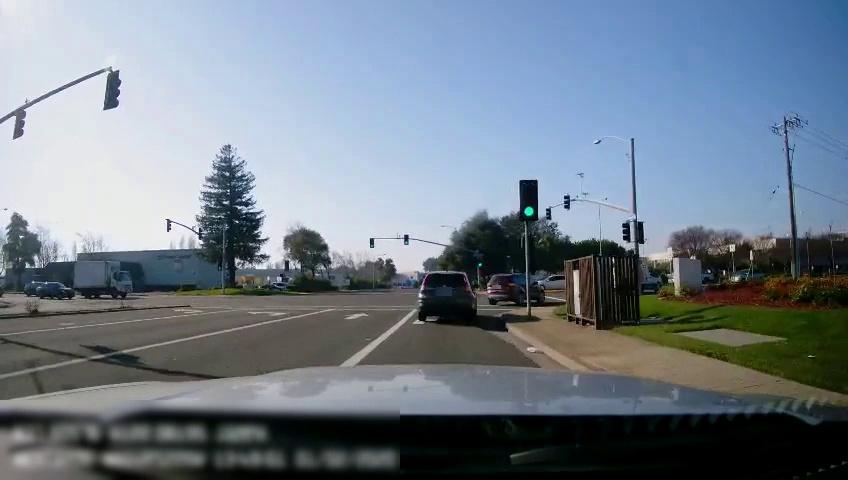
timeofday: Day
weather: Sunny
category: Drivable Space
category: Vehicles | Car
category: Vehicles | SUV
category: Vehicles | SUV
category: Vehicles | Truck
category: Vehicles | SUV
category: Vehicles | Truck
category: Vehicles | Car
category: Vehicles | Car
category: Lanes | Current Lane
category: Lanes | Alternate Lane
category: Lanes | Alternate Lane
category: Traffic | Lights
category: Traffic | Lights
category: Traffic | Lights
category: Traffic | Lights
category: Traffic | Lights
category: Traffic | Lights
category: Traffic | Lights
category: Traffic | Lights
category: Traffic | Lights
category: Traffic | Lights